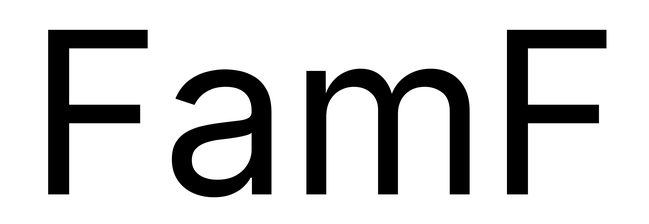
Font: Inter_Regular